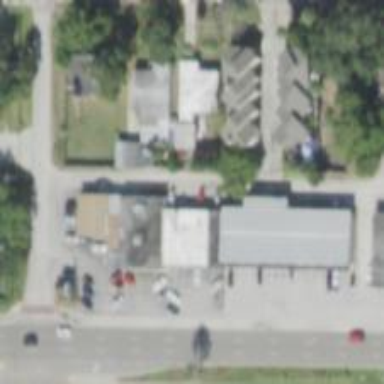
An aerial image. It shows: Veterinary facility.